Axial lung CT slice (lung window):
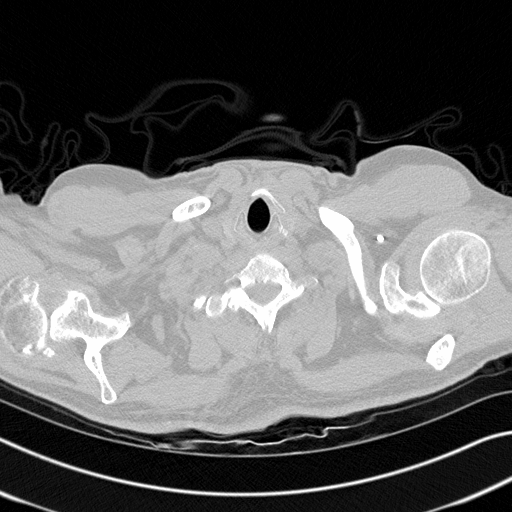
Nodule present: no